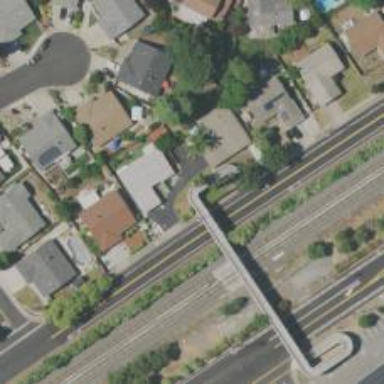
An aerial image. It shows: Footway road with shared cycleway on bridge.